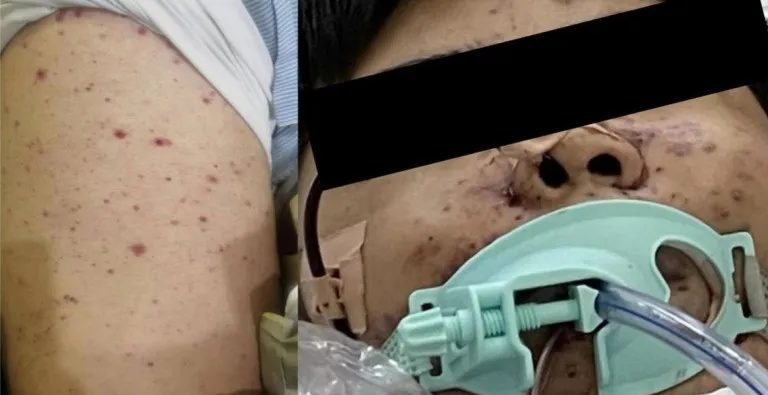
Representative clinical images from presentation showing a diffuse rash at different stages of development, including papules, vesicles, pustules, and crusted vesicles.
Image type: medical_photograph (skin_photograph)